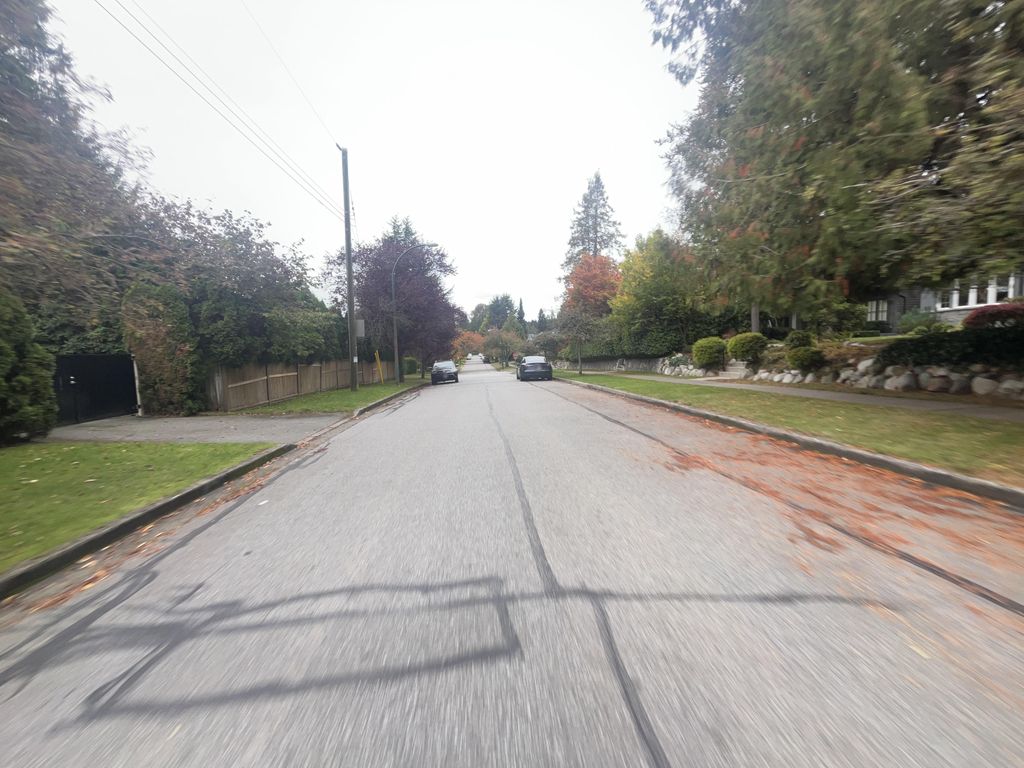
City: vancouver